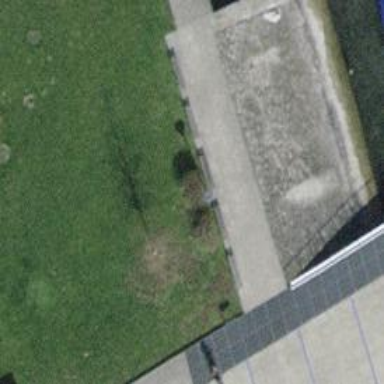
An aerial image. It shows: Bench.